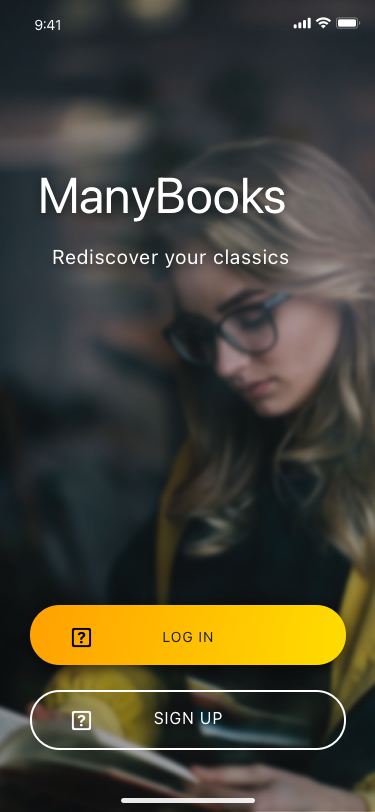
Text in this UI design:
SIGN UP

LOG IN

ManyBooks
Rediscover your classics